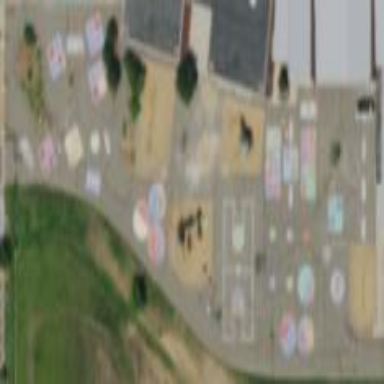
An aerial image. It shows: Schoolyard designated as leisure land.